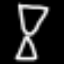
Label: hourglass